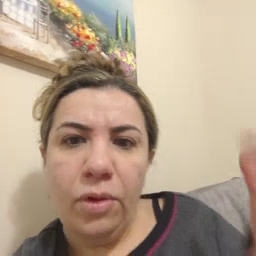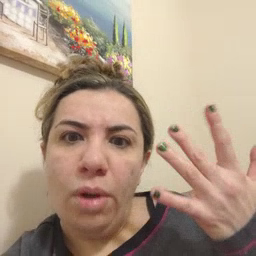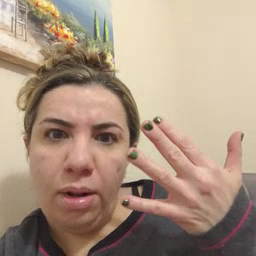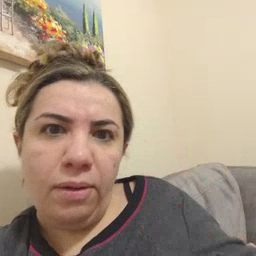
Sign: wait